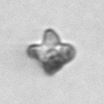
Label: Pyramimonas_longicauda